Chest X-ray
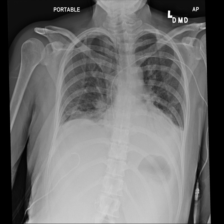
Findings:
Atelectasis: negative
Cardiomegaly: negative
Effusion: positive
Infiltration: positive
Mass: negative
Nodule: negative
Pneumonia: negative
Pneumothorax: positive
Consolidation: negative
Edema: negative
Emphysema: negative
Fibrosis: negative
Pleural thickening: negative
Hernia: negative